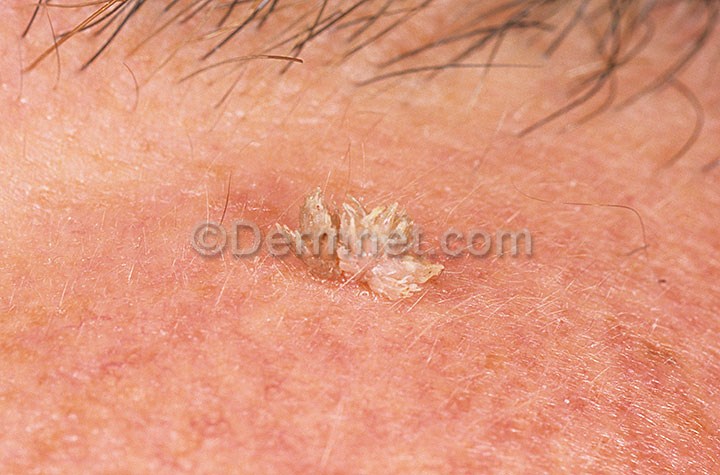
Disease: Warts Molluscum and other Viral Infections